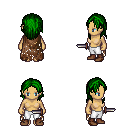
a pixel art fantasy rpg character, female body template, human, tanned skin, brown tattered cape, white pants, green long hairstyle, brown shoes, dagger, four views (front, back, left, right), 2x2 character sprite sheet, small pixel art, hard edges, no anti-aliasing